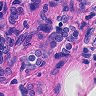
Metastatic tissue present: yes